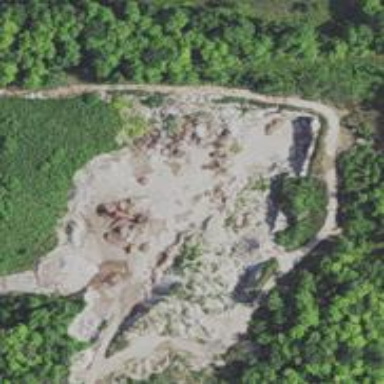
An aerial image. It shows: Quarry area.